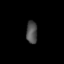
Tissue: lung
Cell type: Endothelial cells
Senescence score: 0.7071
Nuclear area (px): 235
Mean DAPI intensity: 81.417